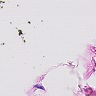
Metastatic tissue present: no